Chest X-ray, AP view. Patient: 61 years old, sex M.
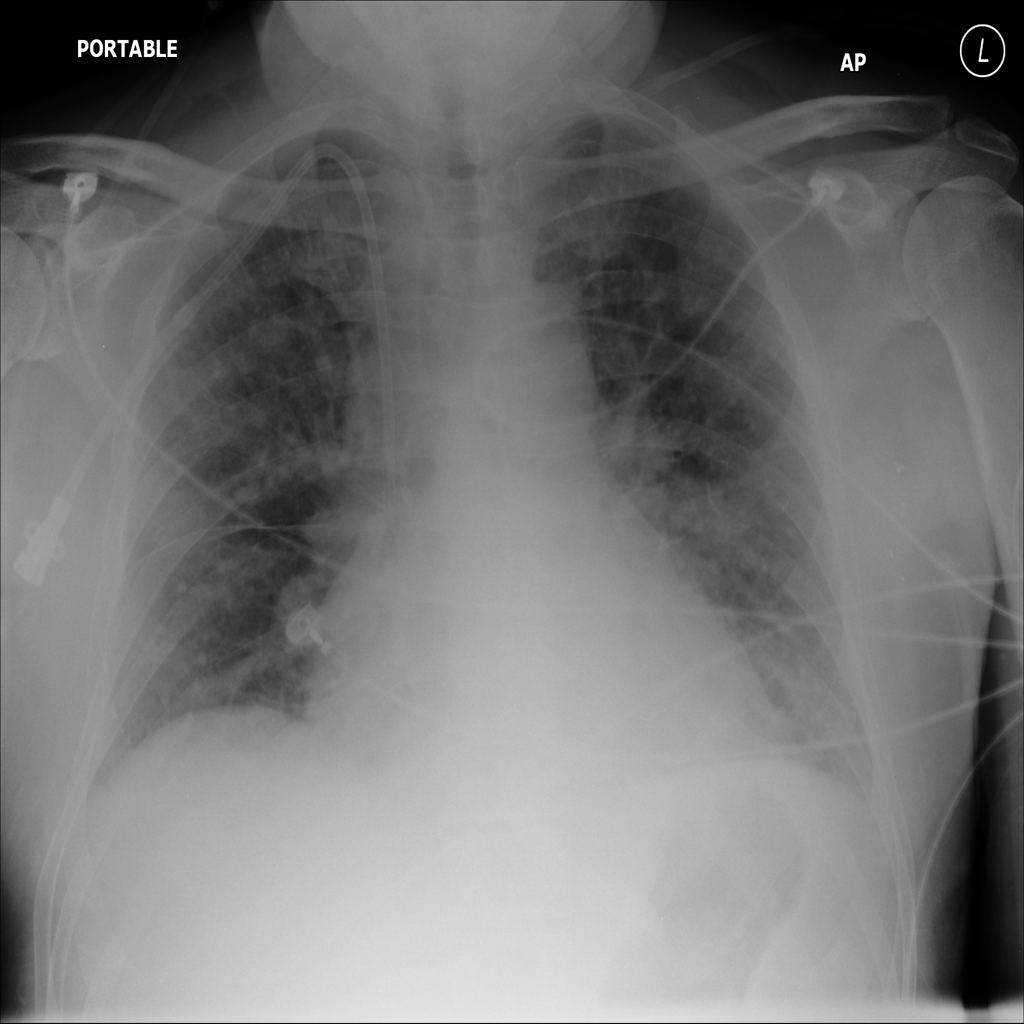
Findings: Infiltration